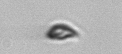
Label: Cryptophyta